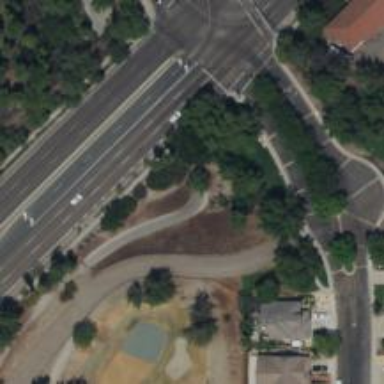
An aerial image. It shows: Service road designated as golf cart path.